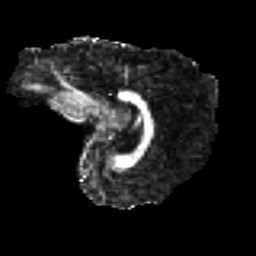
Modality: FA
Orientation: sagittal
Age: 32
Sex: male
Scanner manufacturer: ge
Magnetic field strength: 3 T
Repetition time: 7.8 s
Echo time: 0.0606 s